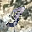
Label: 3